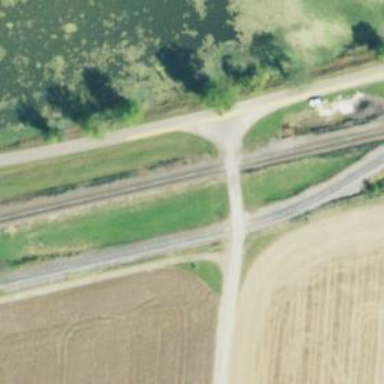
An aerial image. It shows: Level crossing along the railway.